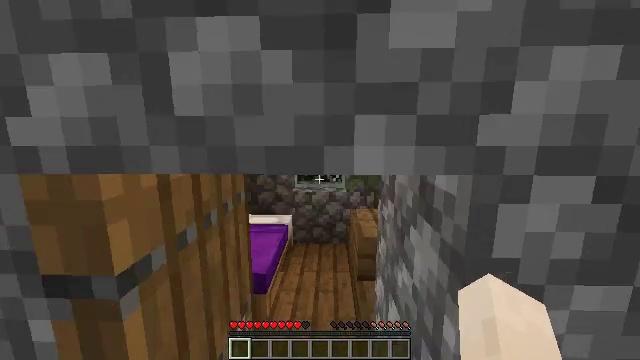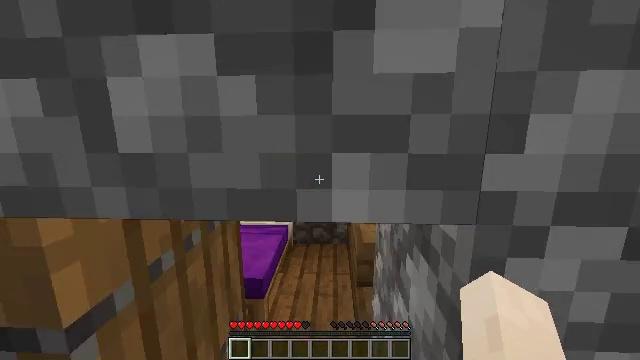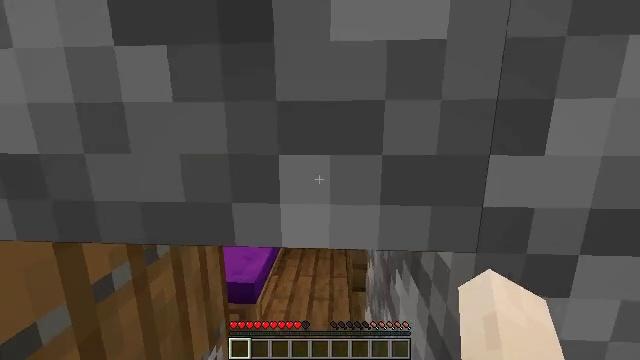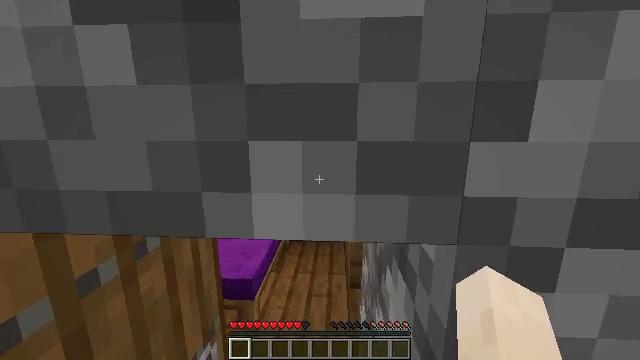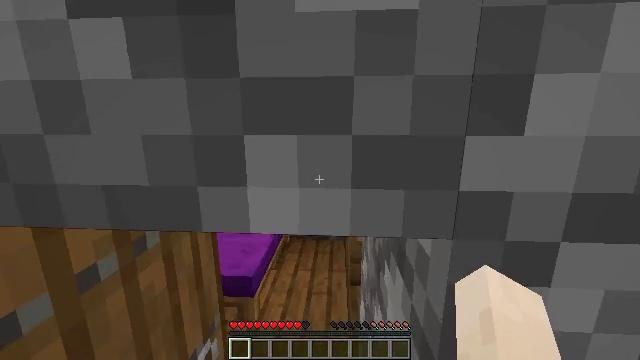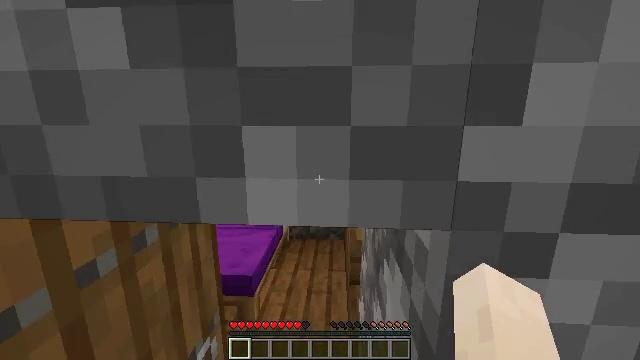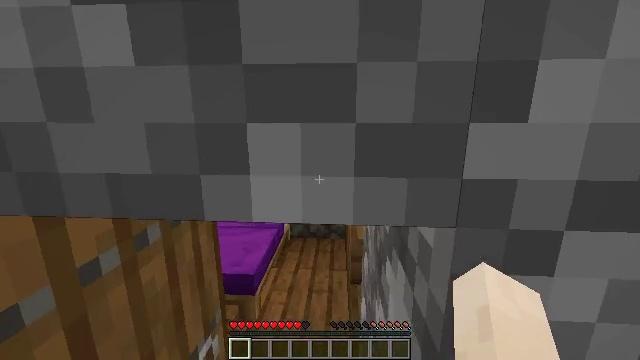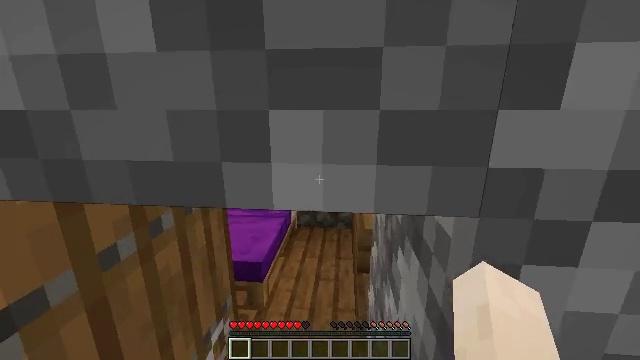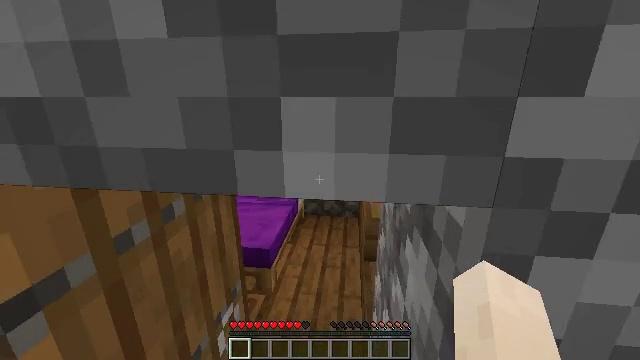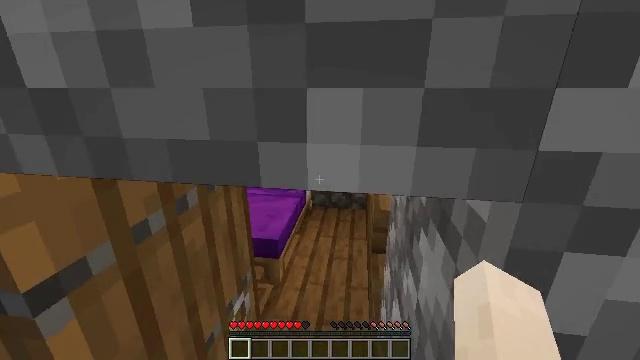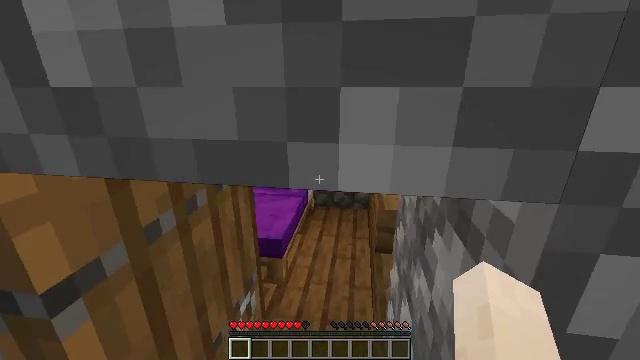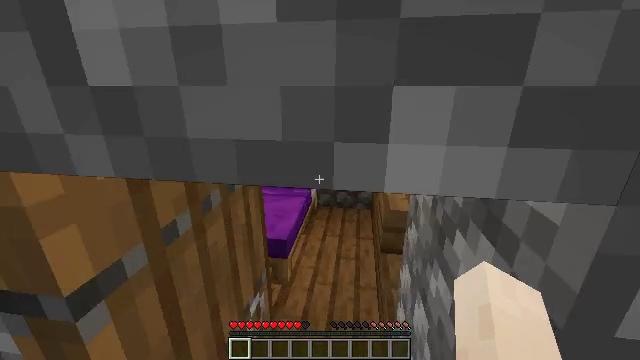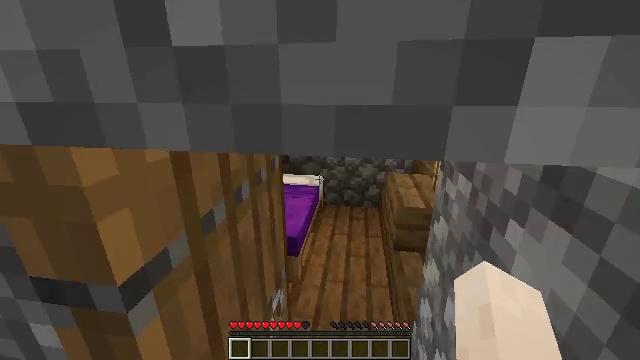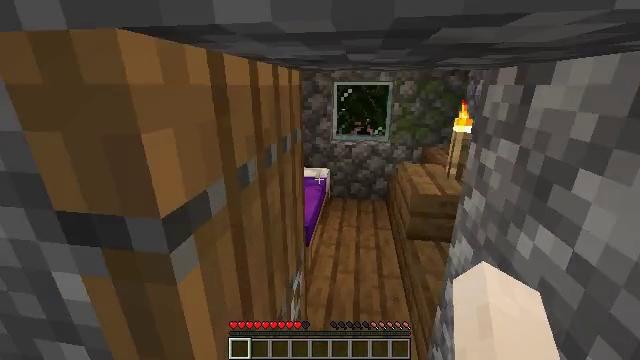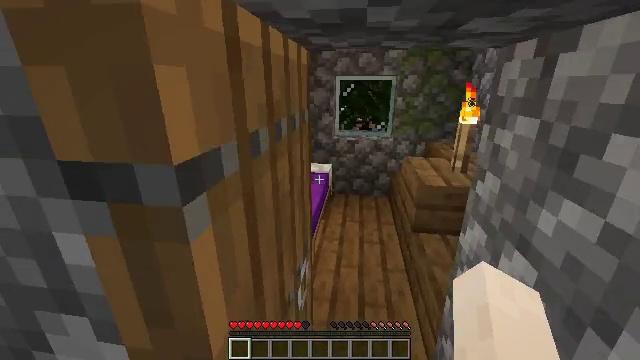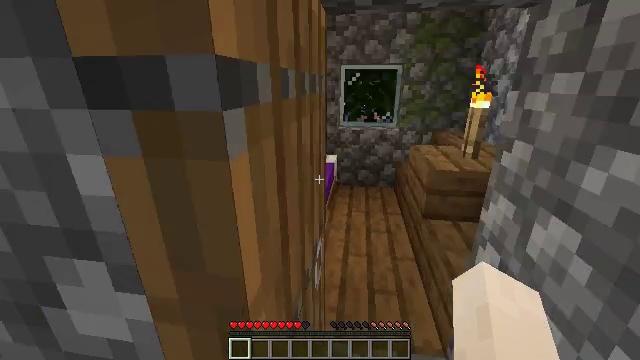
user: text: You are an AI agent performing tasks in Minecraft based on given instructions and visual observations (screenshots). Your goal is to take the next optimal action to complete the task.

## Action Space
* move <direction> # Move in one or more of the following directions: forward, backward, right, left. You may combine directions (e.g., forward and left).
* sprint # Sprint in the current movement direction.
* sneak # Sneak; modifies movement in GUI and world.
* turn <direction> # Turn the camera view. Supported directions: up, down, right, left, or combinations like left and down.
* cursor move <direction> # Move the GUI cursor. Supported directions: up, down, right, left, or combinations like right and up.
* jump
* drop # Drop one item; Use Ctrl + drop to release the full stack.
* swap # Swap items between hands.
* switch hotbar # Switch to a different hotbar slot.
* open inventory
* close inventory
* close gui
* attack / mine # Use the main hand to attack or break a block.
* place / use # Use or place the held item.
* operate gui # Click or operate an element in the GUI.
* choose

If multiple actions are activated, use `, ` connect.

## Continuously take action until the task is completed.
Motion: motion action
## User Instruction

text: Break the purple bed to move it.
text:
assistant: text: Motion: move forward, turn down
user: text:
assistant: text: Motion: move forward
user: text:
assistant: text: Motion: move forward
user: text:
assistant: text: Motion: move forward
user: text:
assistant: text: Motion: move forward
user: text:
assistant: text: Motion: move forward
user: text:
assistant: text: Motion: move forward, turn left and down
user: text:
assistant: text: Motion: move forward, turn left and down
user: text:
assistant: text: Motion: move forward, turn left and down
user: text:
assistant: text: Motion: move forward
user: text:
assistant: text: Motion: move forward and move left
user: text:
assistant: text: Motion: move forward and move left
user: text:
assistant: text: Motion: move forward and move left
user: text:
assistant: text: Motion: move forward
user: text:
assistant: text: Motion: move forward
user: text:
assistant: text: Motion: move forward and move right
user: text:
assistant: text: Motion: move forward and move right
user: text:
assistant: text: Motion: move forward and move right
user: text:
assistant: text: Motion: move forward and move right
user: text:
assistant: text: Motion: move forward
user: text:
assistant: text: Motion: move forward
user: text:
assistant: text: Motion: move forward
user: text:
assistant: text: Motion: move forward, turn left and down
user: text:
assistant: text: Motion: move forward
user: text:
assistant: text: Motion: move forward
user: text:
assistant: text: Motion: move forward
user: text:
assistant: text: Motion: move forward
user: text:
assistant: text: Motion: move forward
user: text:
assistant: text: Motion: move forward
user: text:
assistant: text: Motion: move forward, turn down